Brain MRI, t1w sequence, axial 2D slice.
Patient: age 23, sex M, weight 78 kg, height 1.78 m
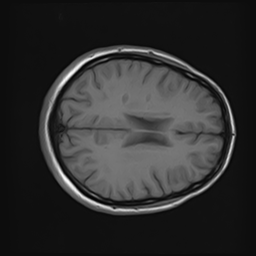